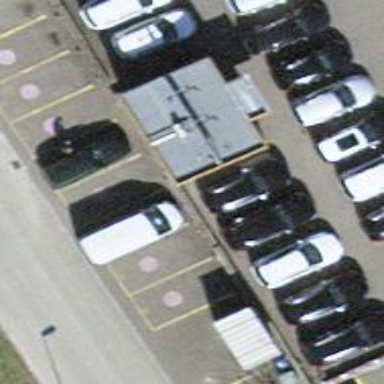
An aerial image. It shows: Commercial building with car shop.